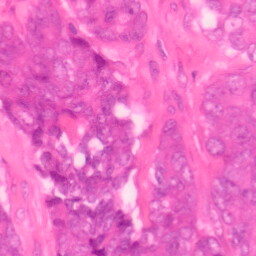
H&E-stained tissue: Colon